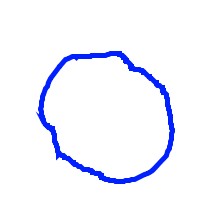
Shape: circle